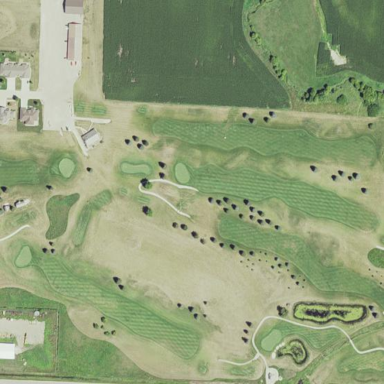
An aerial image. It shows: Golf course.